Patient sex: M
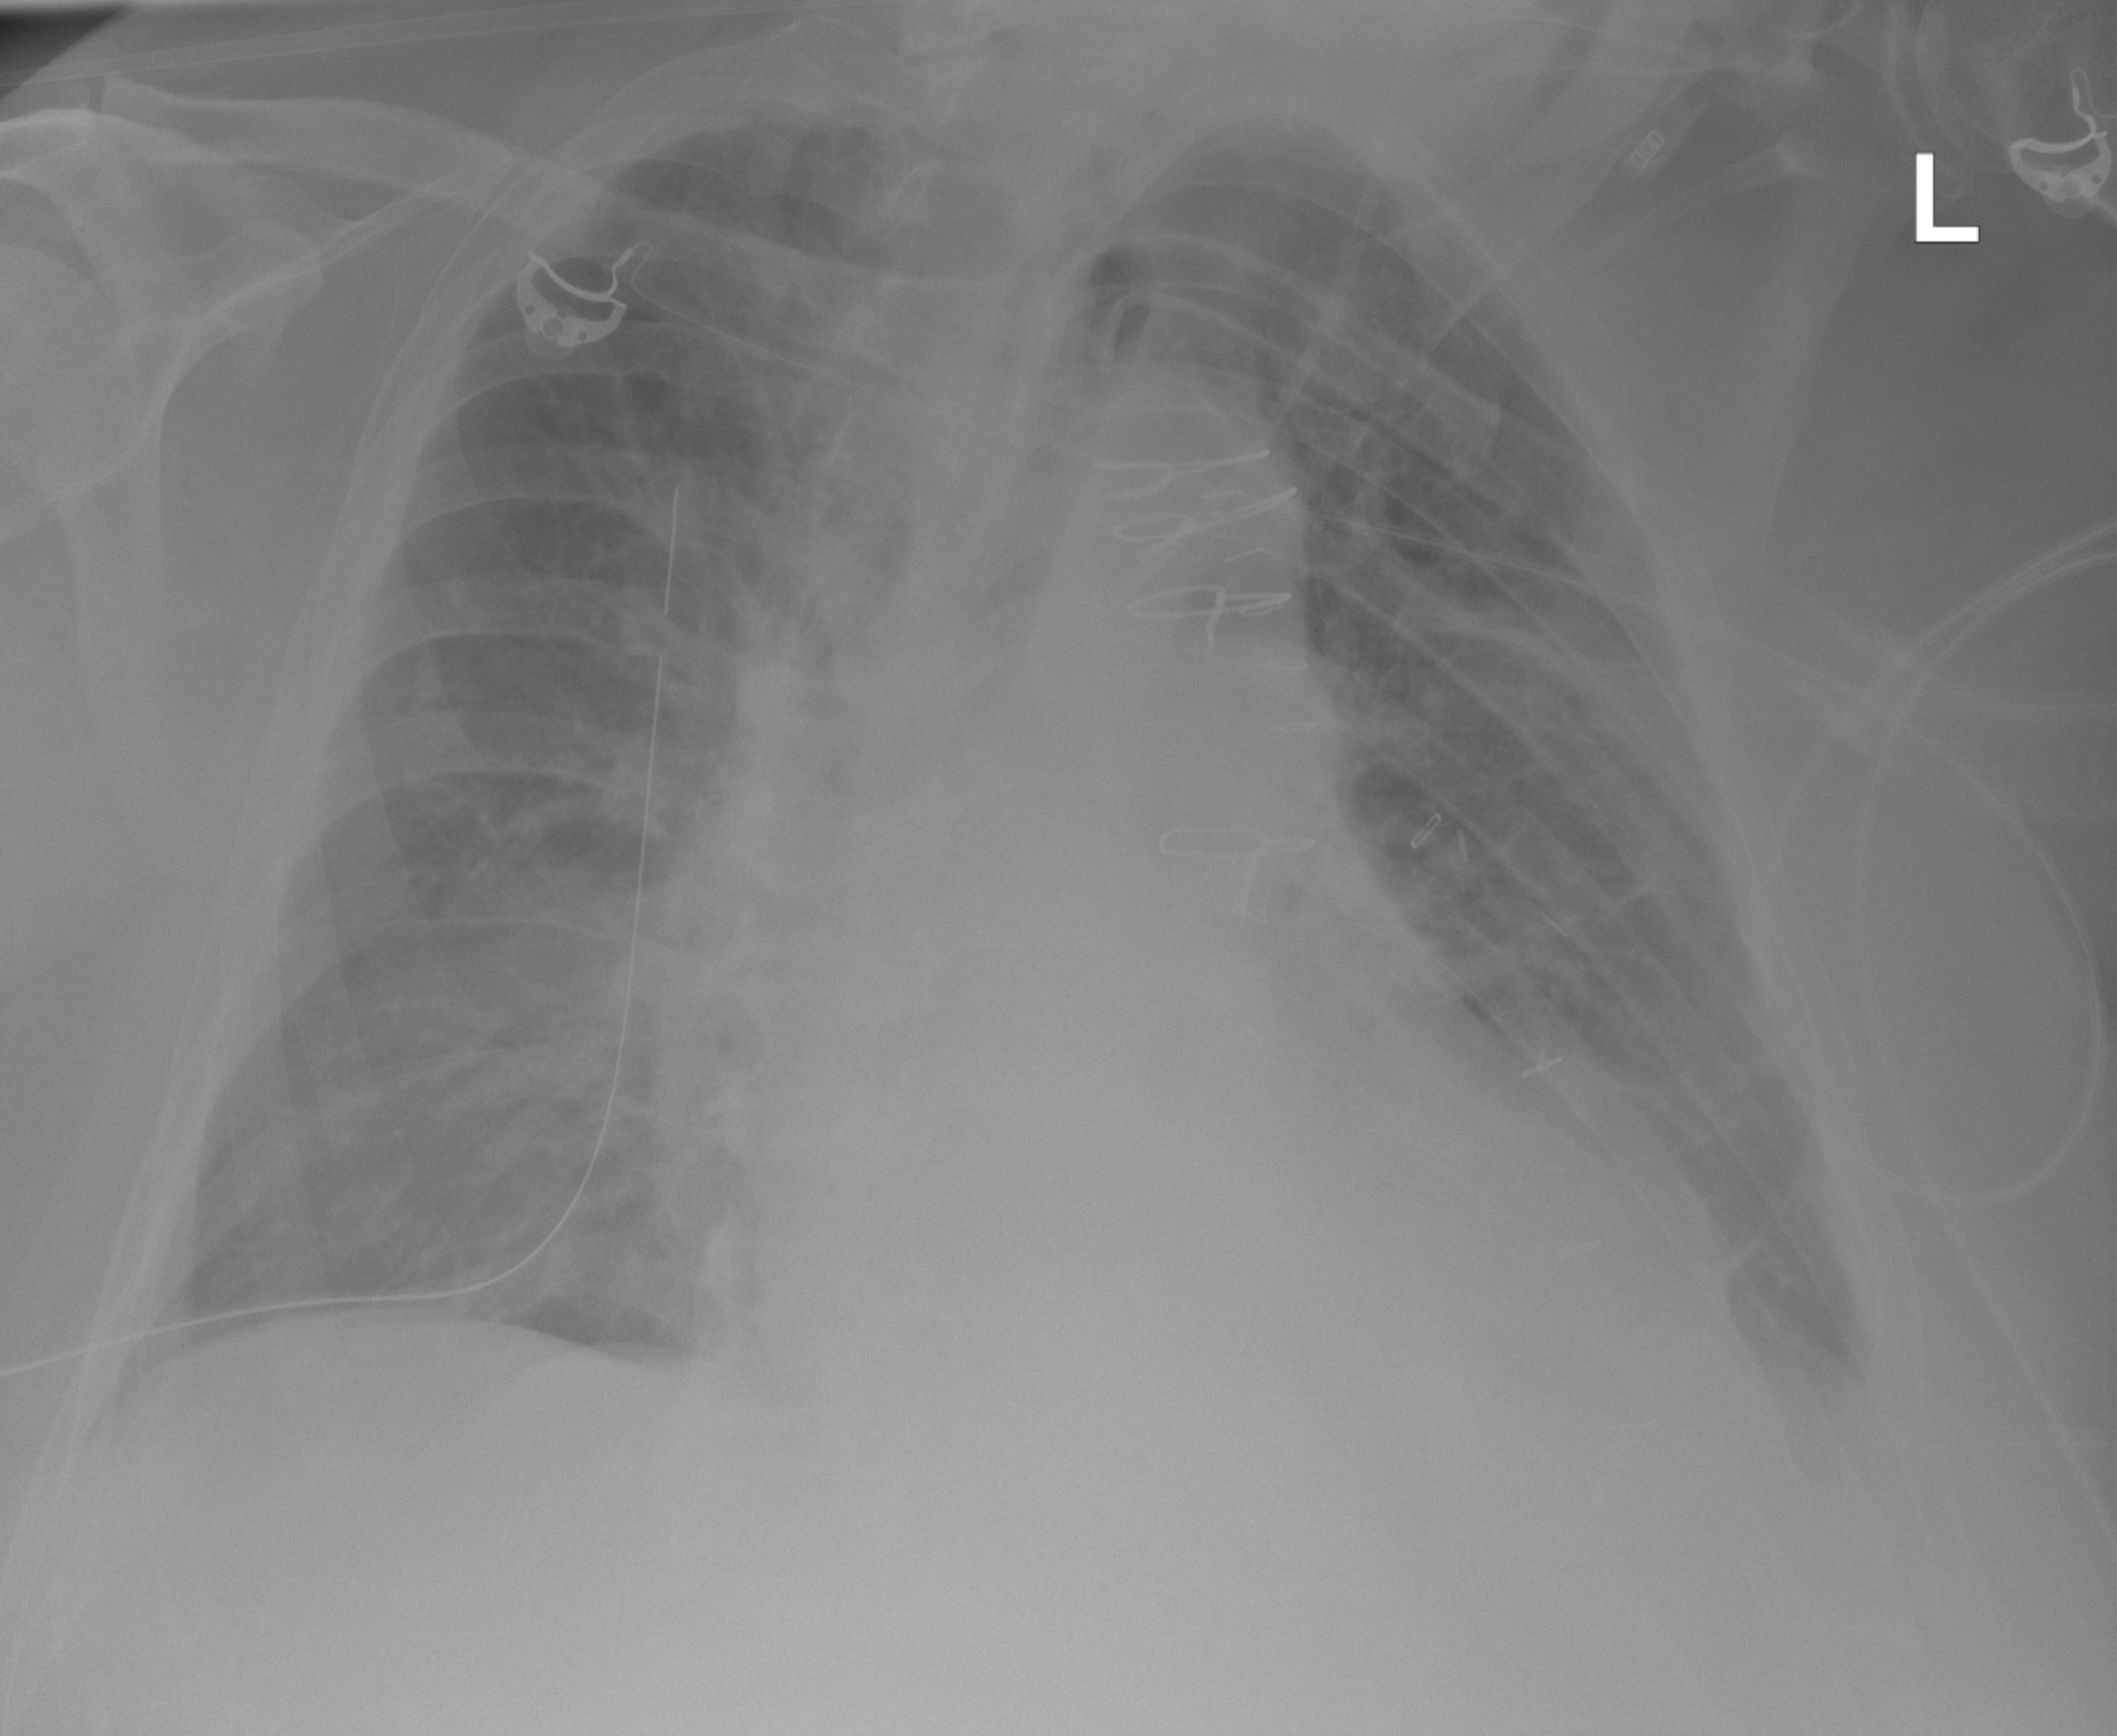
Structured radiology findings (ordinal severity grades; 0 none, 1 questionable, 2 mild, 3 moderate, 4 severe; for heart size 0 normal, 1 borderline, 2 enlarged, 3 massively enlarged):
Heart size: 2
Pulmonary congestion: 2
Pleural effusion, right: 2
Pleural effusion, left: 2
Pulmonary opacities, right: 2
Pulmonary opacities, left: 2
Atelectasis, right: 2
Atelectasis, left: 2